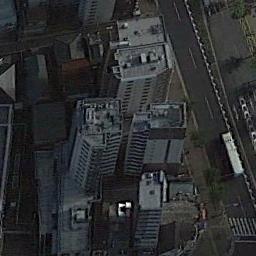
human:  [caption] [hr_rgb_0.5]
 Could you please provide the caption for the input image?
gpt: In a business district there are several tall buildings of different shapes and several roads and many trees .

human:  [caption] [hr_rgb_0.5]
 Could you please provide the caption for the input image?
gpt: A commercial area with some high-rise buildings is surrounded by some roads .

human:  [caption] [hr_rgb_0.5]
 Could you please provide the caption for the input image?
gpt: The houses were arranged in disorder .

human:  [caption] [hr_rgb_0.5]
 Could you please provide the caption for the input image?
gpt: The commercial area is consist of many tall buildings .

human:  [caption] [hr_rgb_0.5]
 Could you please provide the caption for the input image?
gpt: There are some buildings by the roadside on a commercial area .